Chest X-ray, AP view. Patient: 28 years old, sex M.
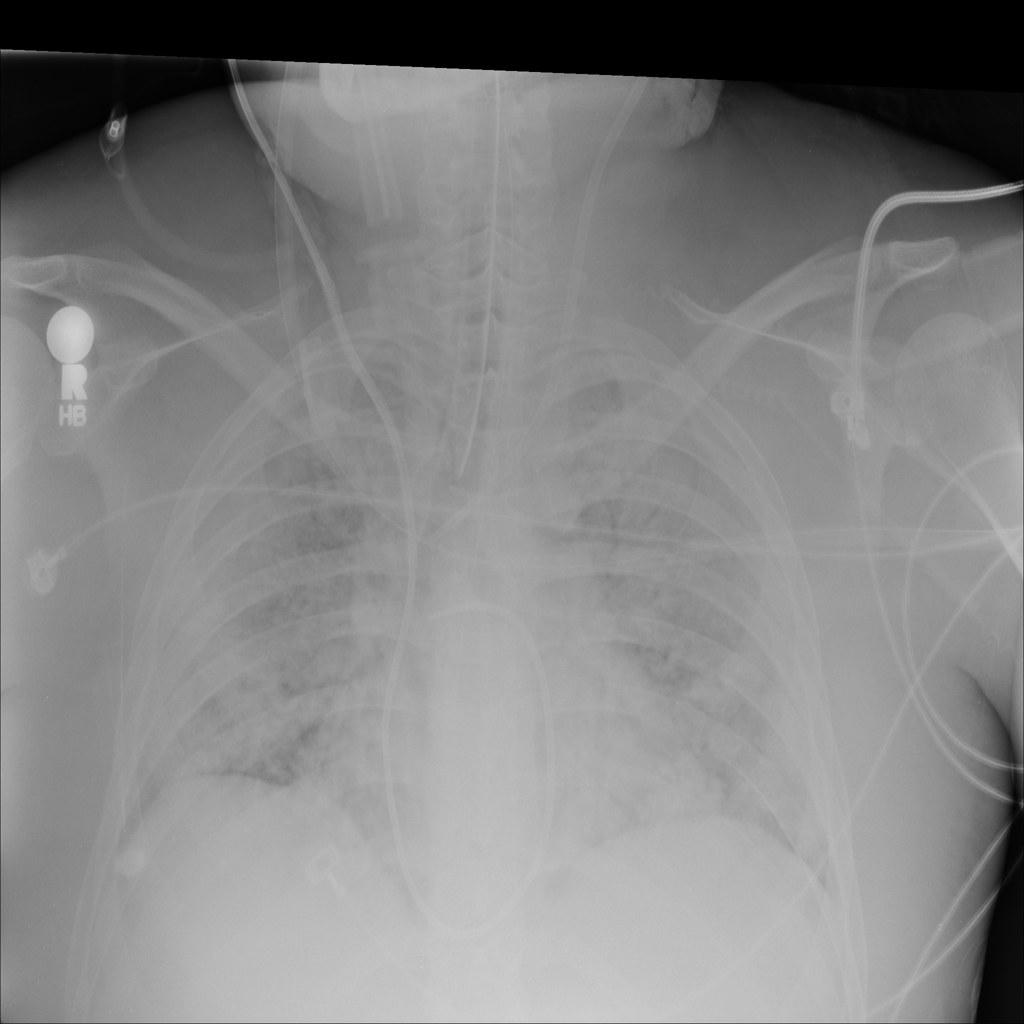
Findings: Infiltration